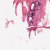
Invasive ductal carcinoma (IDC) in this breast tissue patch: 0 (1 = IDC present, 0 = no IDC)